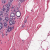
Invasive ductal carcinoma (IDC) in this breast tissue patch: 0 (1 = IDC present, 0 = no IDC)